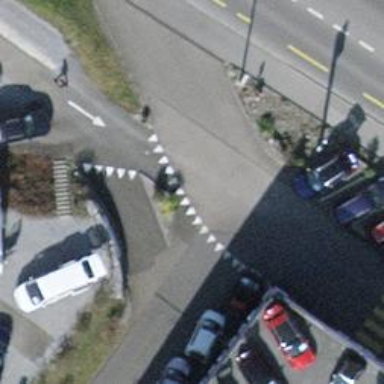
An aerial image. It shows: Parking entrance.